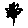
Label: flower